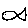
Label: fish